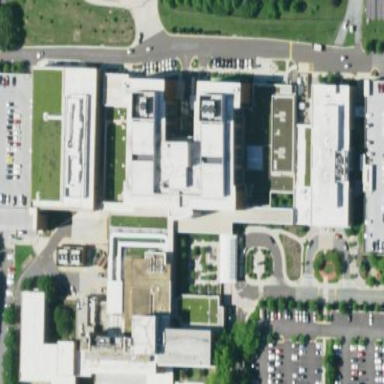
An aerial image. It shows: Hospital providing healthcare services.